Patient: sex M, age 30
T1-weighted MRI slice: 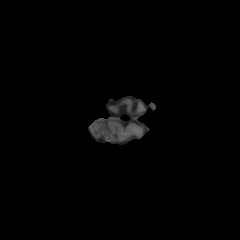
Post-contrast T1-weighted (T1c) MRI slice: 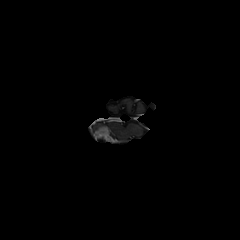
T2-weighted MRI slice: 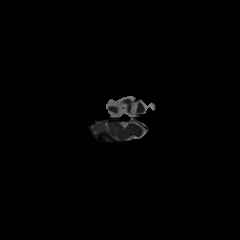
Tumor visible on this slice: yes
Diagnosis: Astrocytoma, IDH-mutant
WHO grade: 4